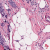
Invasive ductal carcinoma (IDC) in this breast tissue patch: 1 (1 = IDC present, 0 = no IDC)